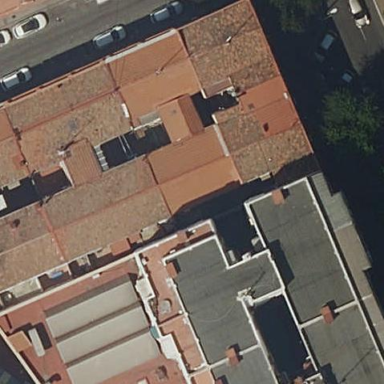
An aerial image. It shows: Residential building.